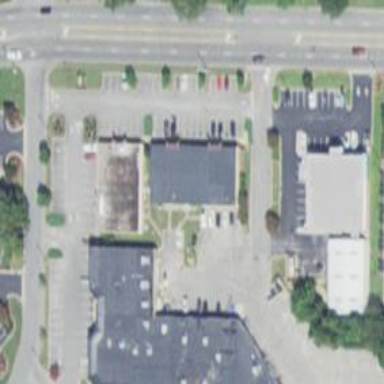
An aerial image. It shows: Healthcare clinic is depicted in the image.